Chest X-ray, PA view. Patient: 69 years old, sex M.
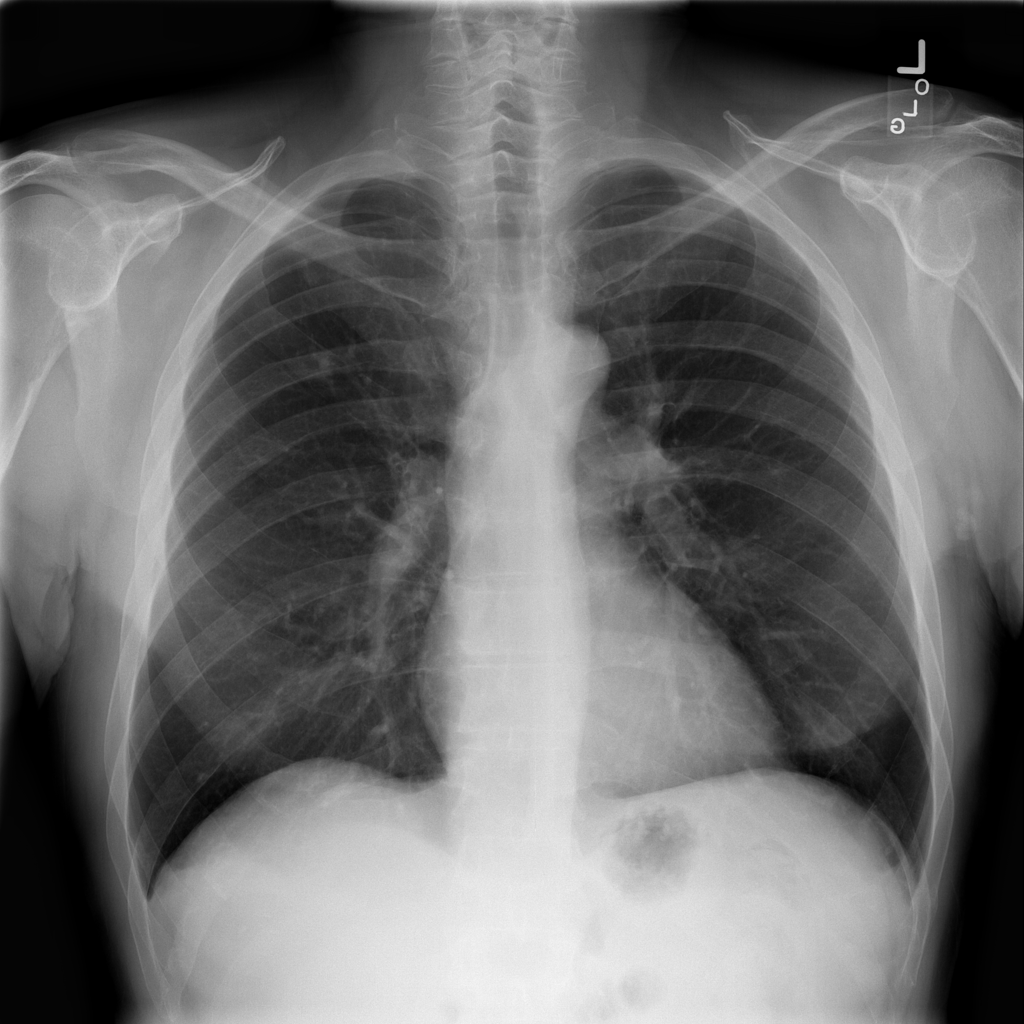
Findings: No Finding